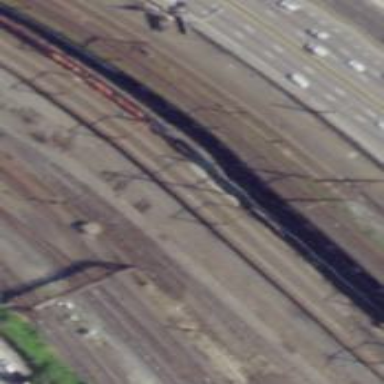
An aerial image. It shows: Abandoned railway viaduct.